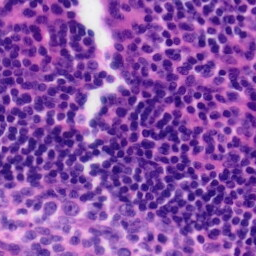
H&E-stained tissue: Tonsil